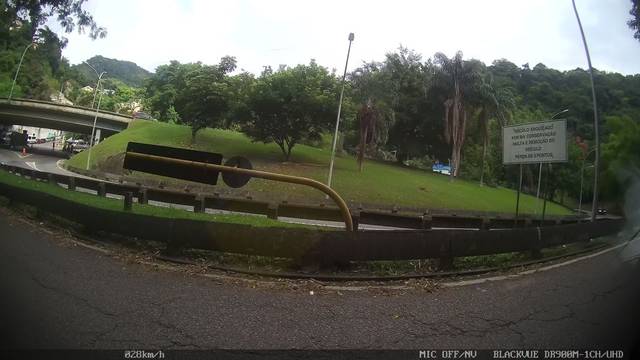
Region: Brazil
Coordinates: -22.939, -43.202